Question: I'm running some supervised experiments for a binary prediction problem. I'm using 10-fold cross validation to evaluate performance in terms of mean average precision (average precision for each fold divided by the number of folds for cross validation - 10 in my case). I would like to plot PR-curves of the result of mean average precision over these 10 folds, however I'm not sure the best way to do this.
A <URL> on plotting ROC curves across folds of cross validation from the Scikit-Learn site, and tailoring it to average precision. Here is the relevant section of code I've modified to try this idea:
'''
from scipy import interp
# Other packages/functions are imported, but not crucial to the question
max_ent = LogisticRegression()
mean_precision = 0.0
mean_recall = np.linspace(0,1,100)
mean_average_precision = []
for i in set(folds):
y_scores = max_ent.fit(X_train, y_train).decision_function(X_test)
precision, recall, _ = precision_recall_curve(y_test, y_scores)
average_precision = average_precision_score(y_test, y_scores)
mean_average_precision.append(average_precision)
mean_precision += interp(mean_recall, recall, precision)
# After this line of code, inspecting the mean_precision array shows that
# the majority of the elements equal 1. This is the part that is confusing me
# and is contributing to the incorrect plot.
mean_precision /= len(set(folds))
# This is what the actual MAP score should be
mean_average_precision = sum(mean_average_precision) / len(mean_average_precision)
# Code for plotting the mean average precision curve across folds
plt.plot(mean_recall, mean_precision)
plt.title('Mean AP Over 10 folds (area=%0.2f)' % (mean_average_precision))
plt.show()
'''
The code runs, however in my case the mean average precision curve is incorrect. For some reason, the array I have assigned to store the 'mean_precision' scores ('mean_tpr' variable in the ROC example) computes the first element to be near zero, and all other elements to be 1 after dividing by the number of folds. Below is a visualization of the 'mean_precision' scores plotted against the 'mean_recall' scores. As you can see, the plot jumps to 1 which is inaccurate.

So my hunch is something is going awry in the update of 'mean_precision' ('mean_precision += interp(mean_recall, recall, precision)' ) at in each fold of cross-validation, but it's unclear how to fix this. Any guidance or help would be appreciated.
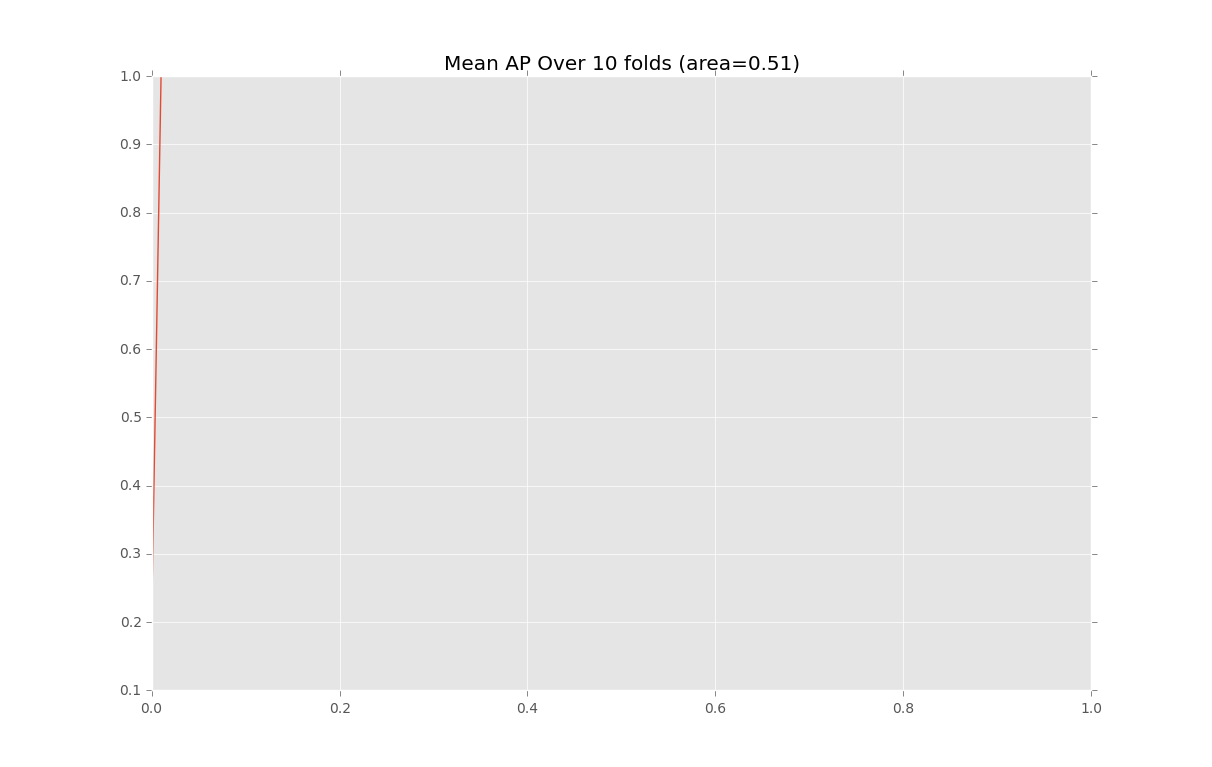
Answer: I had the same problem. Here is my solution: instead of averaging across the folds, I compute the 'precision_recall_curve' across the results from all folds, after the loop. According to the discussion in <URL> this is a generally preferable approach.
'''
import matplotlib.pyplot as plt
import numpy
from sklearn.datasets import make_blobs
from sklearn.metrics import precision_recall_curve, auc
from sklearn.model_selection import KFold
from sklearn.svm import SVC
FOLDS = 5
X, y = make_blobs(n_samples=1000, n_features=2, centers=2, cluster_std=10.0,
random_state=12345)
f, axes = plt.subplots(1, 2, figsize=(10, 5))
axes[0].scatter(X[y==0,0], X[y==0,1], color='blue', s=2, label='y=0')
axes[0].scatter(X[y!=0,0], X[y!=0,1], color='red', s=2, label='y=1')
axes[0].set_xlabel('X[:,0]')
axes[0].set_ylabel('X[:,1]')
axes[0].legend(loc='lower left', fontsize='small')
k_fold = KFold(n_splits=FOLDS, shuffle=True, random_state=12345)
predictor = SVC(kernel='linear', C=1.0, probability=True, random_state=12345)
y_real = []
y_proba = []
for i, (train_index, test_index) in enumerate(k_fold.split(X)):
Xtrain, Xtest = X[train_index], X[test_index]
ytrain, ytest = y[train_index], y[test_index]
predictor.fit(Xtrain, ytrain)
pred_proba = predictor.predict_proba(Xtest)
precision, recall, _ = precision_recall_curve(ytest, pred_proba[:,1])
lab = 'Fold %d AUC=%.4f' % (i+1, auc(recall, precision))
axes[1].step(recall, precision, label=lab)
y_real.append(ytest)
y_proba.append(pred_proba[:,1])
y_real = numpy.concatenate(y_real)
y_proba = numpy.concatenate(y_proba)
precision, recall, _ = precision_recall_curve(y_real, y_proba)
lab = 'Overall AUC=%.4f' % (auc(recall, precision))
axes[1].step(recall, precision, label=lab, lw=2, color='black')
axes[1].set_xlabel('Recall')
axes[1].set_ylabel('Precision')
axes[1].legend(loc='lower left', fontsize='small')
f.tight_layout()
f.savefig('result.png')
'''
<URL>